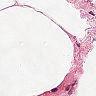
Metastatic tissue present: no